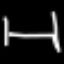
Label: bed